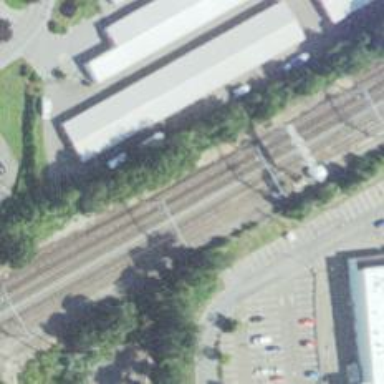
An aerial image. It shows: Railway track with continuous electrified contact line.